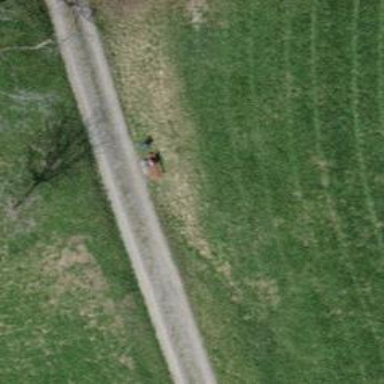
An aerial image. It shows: Brown bench.